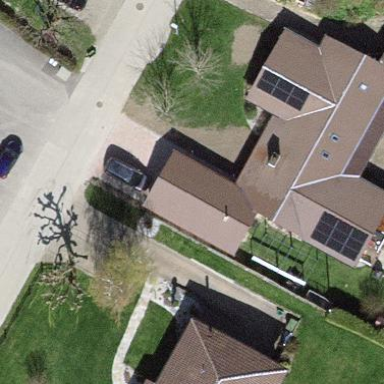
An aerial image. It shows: Garage.